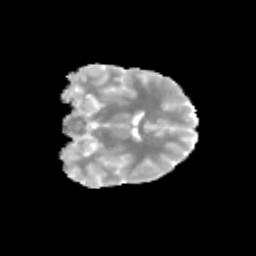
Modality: MD
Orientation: coronal
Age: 12
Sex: female
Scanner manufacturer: siemens
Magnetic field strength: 3 T
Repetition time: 3.8 s
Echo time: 0.07 s